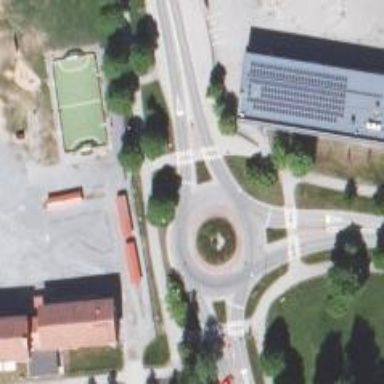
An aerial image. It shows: Tertiary road with asphalt surface leading to roundabout junction.